Question: Please explain what's wrong with the code piece shown at screen attached. Thx in advance!

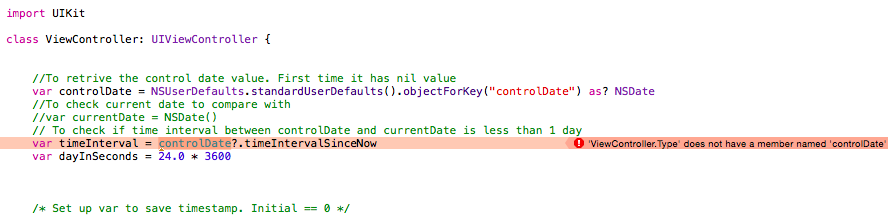
Answer: When declaring stored properties, you can't access other stored members of a class unless you're declaring a property:
'''
class ViewController: UIViewController {
var controlDate = ...
lazy var timeInterval: NSTimeInterval? = self.controlDate?.timeIntervalSinceNow
// ...
}
'''
However, that won't be executed until you try to look at the 'timeInterval' property, which probably isn't what you want. I'd suggest declaring them as 'nil', then setting both of their values in the 'viewDidLoad' method.